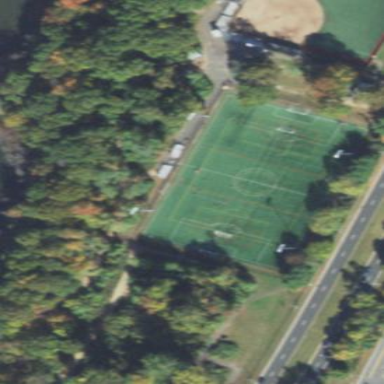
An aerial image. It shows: Soccer pitch for leisure land activities.